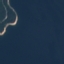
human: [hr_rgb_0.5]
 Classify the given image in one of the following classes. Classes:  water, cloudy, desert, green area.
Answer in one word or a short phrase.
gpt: water